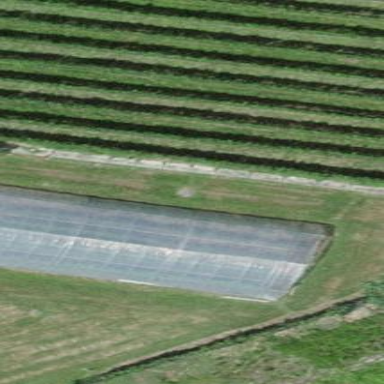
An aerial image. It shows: Greenhouse.